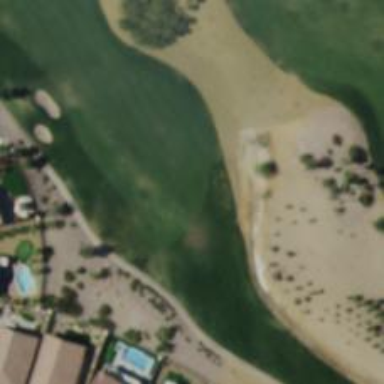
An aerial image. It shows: Golf hole.